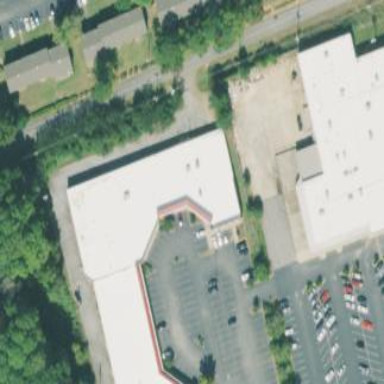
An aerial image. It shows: Retail building.